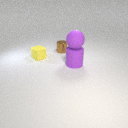
large purple rubber cylinder below large purple rubber sphere